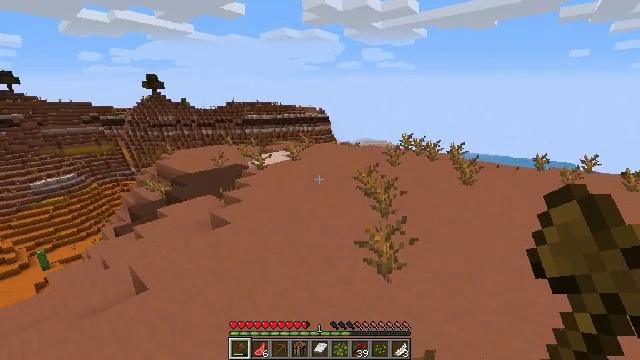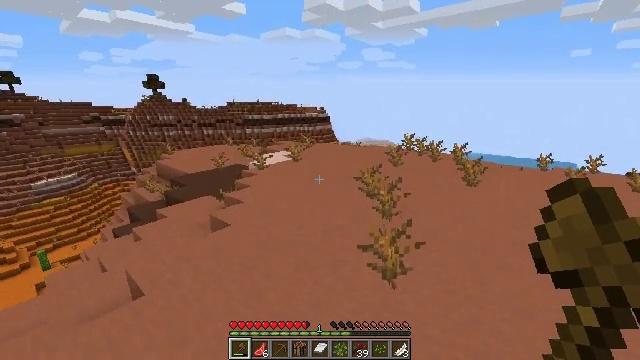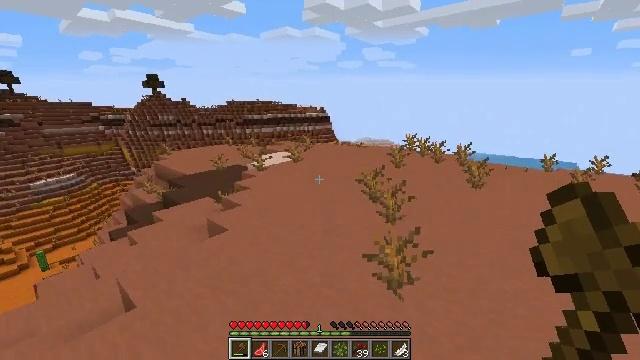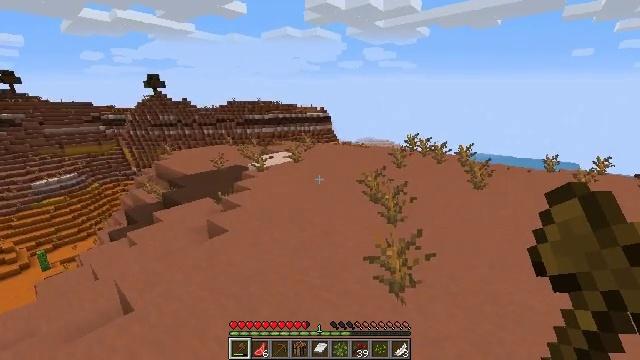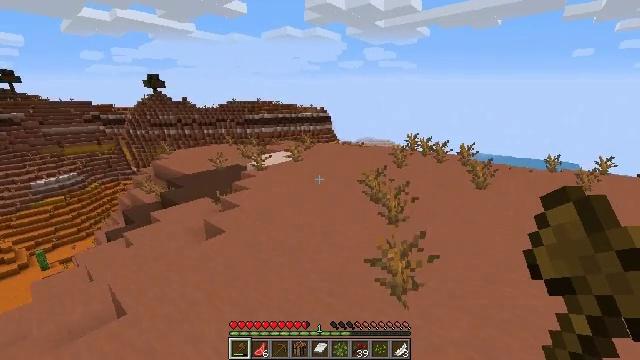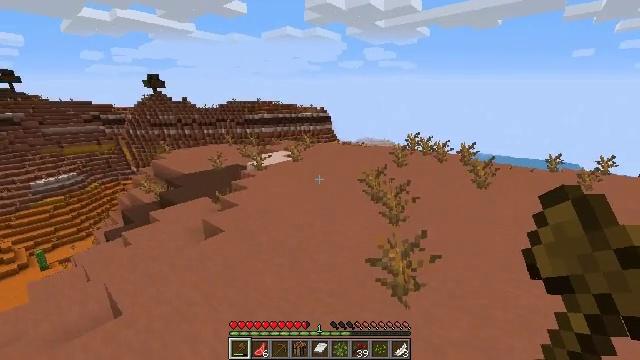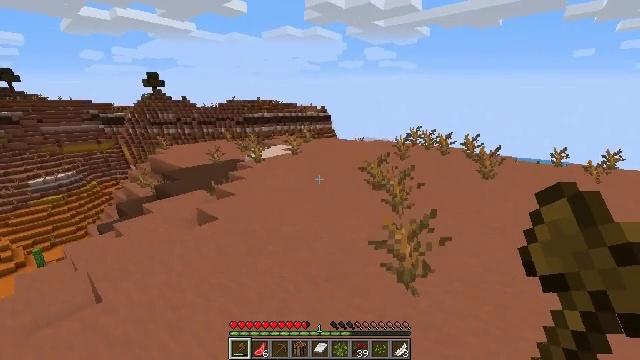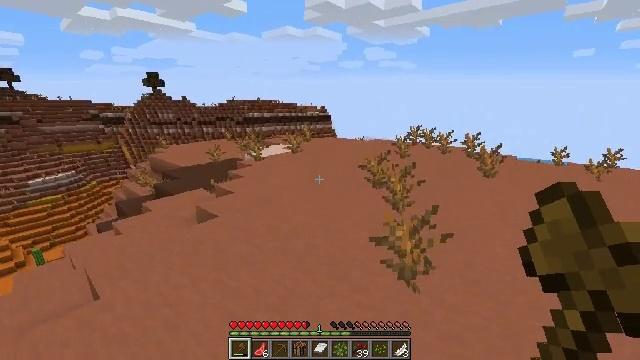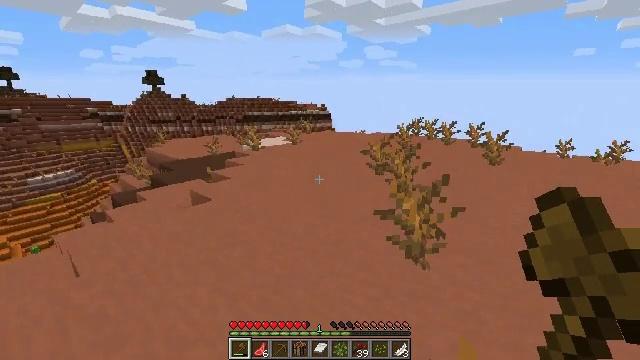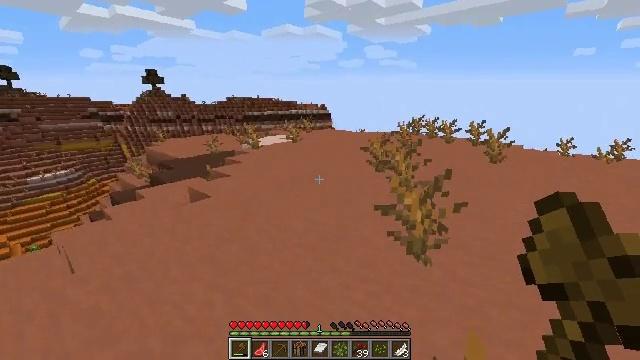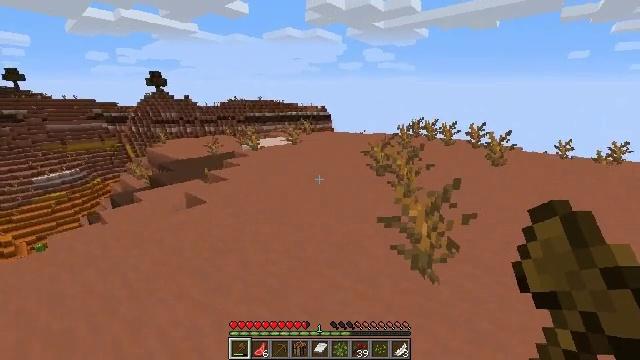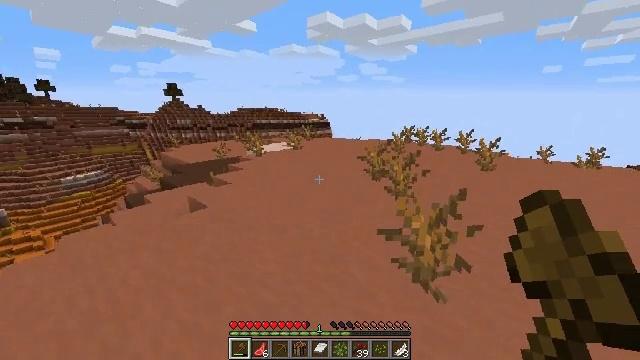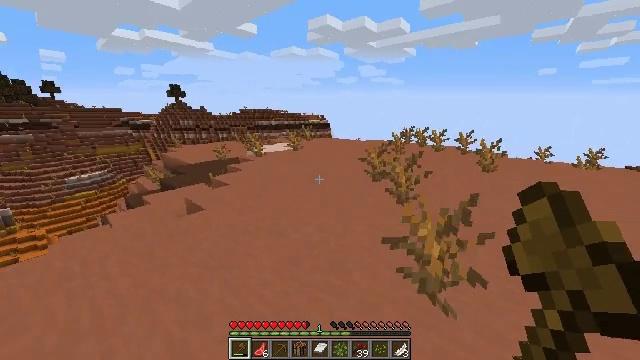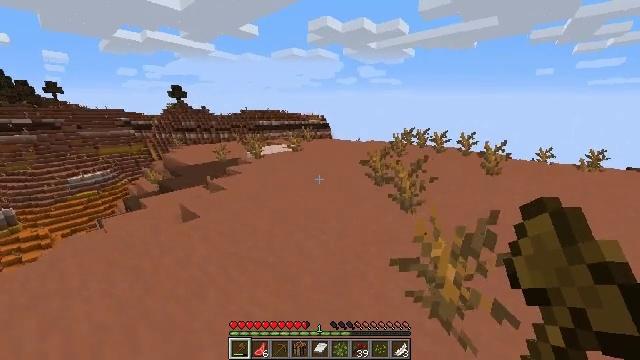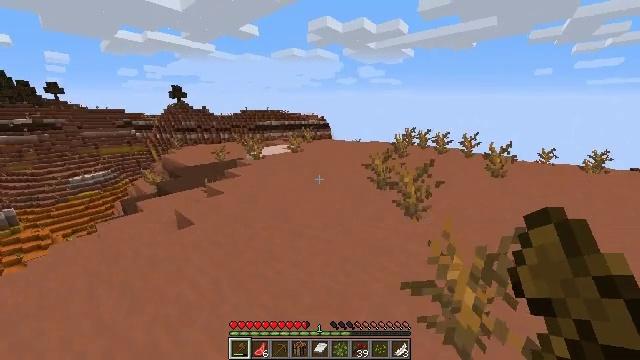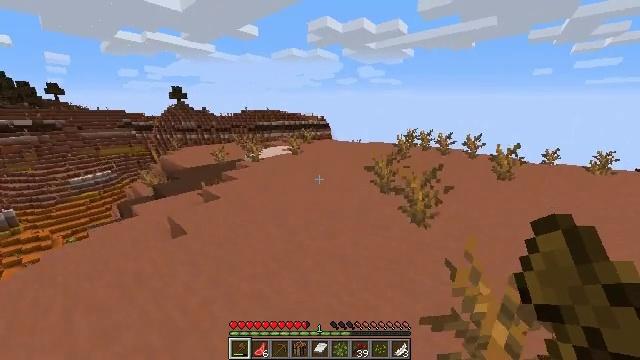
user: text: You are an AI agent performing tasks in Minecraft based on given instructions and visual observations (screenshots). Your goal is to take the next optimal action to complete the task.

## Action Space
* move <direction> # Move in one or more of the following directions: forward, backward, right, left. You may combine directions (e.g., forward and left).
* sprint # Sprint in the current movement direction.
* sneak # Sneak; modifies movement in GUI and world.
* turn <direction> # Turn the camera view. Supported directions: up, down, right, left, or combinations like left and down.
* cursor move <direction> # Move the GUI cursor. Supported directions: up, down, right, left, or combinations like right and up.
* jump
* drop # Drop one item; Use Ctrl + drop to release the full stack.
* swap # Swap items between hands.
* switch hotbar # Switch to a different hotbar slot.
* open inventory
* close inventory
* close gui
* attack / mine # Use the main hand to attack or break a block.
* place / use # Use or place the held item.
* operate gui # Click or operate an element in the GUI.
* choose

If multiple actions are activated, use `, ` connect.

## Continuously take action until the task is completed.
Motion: motion action
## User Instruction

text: Gather red sand by digging.
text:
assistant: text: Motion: move forward
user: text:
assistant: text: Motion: no_op
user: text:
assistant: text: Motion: no_op
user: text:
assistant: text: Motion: move forward
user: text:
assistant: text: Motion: move forward
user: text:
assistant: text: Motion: move forward
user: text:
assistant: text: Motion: no_op
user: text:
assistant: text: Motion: no_op
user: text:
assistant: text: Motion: move forward
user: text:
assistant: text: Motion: move forward
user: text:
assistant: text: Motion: move forward
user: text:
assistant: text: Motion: move forward
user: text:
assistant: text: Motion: move forward
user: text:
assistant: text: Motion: move forward
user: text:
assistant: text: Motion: move forward
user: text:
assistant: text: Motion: move forward
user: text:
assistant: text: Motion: move forward
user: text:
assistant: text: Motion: move forward
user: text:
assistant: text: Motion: move forward
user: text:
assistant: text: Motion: move forward, jump
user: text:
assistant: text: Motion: move forward, jump
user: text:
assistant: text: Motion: move forward, jump
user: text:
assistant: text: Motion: move forward, jump
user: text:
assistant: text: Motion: move forward
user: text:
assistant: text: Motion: move forward
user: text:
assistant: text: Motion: move forward
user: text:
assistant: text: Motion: move forward
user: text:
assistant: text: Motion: move forward
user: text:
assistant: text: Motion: move forward
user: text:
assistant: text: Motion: move forward